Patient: sex F, age 67
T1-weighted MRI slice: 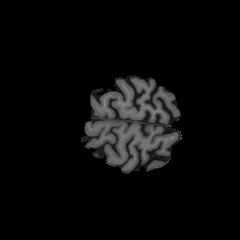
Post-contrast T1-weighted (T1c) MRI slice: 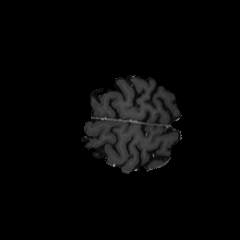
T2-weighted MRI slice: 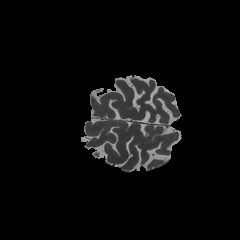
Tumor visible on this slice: no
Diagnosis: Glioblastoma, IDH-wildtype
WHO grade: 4